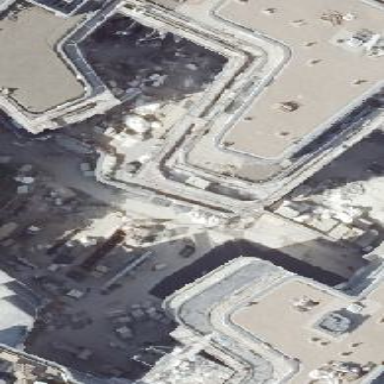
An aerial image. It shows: Part of building.